Brain MRI, t2w sequence, axial 2D slice.
Patient: age 45, sex F, weight 75 kg, height 1.65 m
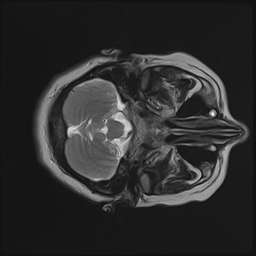